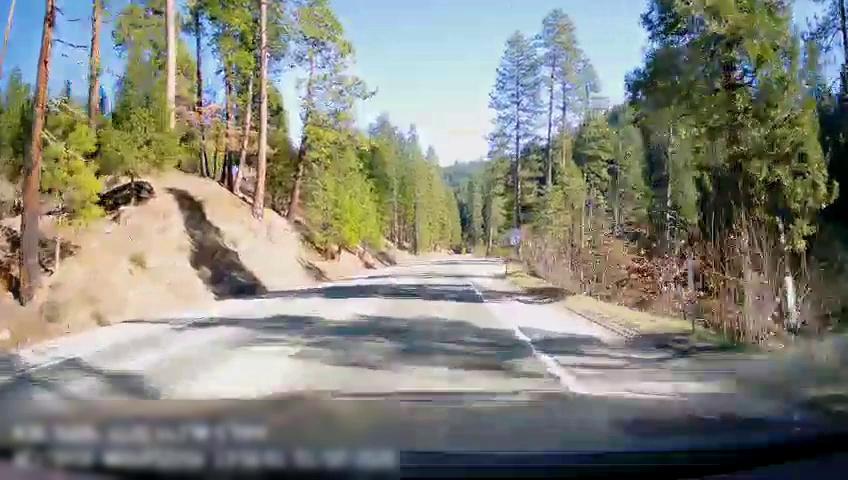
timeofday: Day
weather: Sunny
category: Drivable Space
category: Lanes | Alternate Lane
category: Lanes | Opposite Lane
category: Traffic | Signs